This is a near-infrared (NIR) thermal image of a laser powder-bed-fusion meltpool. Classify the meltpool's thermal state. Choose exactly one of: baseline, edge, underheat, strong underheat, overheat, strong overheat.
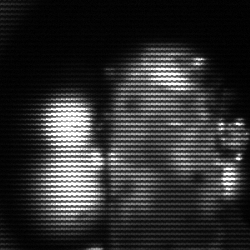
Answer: strong underheat